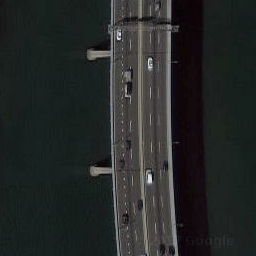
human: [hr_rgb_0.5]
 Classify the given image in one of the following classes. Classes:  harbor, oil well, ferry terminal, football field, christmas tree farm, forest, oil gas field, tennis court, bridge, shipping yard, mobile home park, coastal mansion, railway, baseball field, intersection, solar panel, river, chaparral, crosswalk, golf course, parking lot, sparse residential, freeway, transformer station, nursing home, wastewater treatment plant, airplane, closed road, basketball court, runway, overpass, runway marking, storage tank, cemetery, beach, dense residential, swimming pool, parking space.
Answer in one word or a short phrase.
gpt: bridge